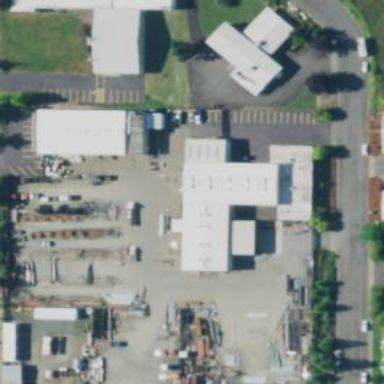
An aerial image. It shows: Commercial building.